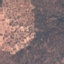
Land use / land cover: HerbaceousVegetation